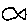
Label: fish